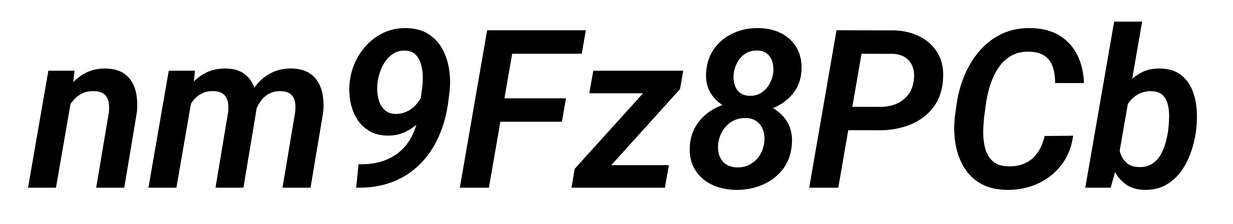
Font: Roboto-Italic_SemiBold_Italic